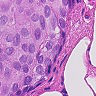
Metastatic tissue present: yes